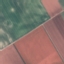
Label: AnnualCrop